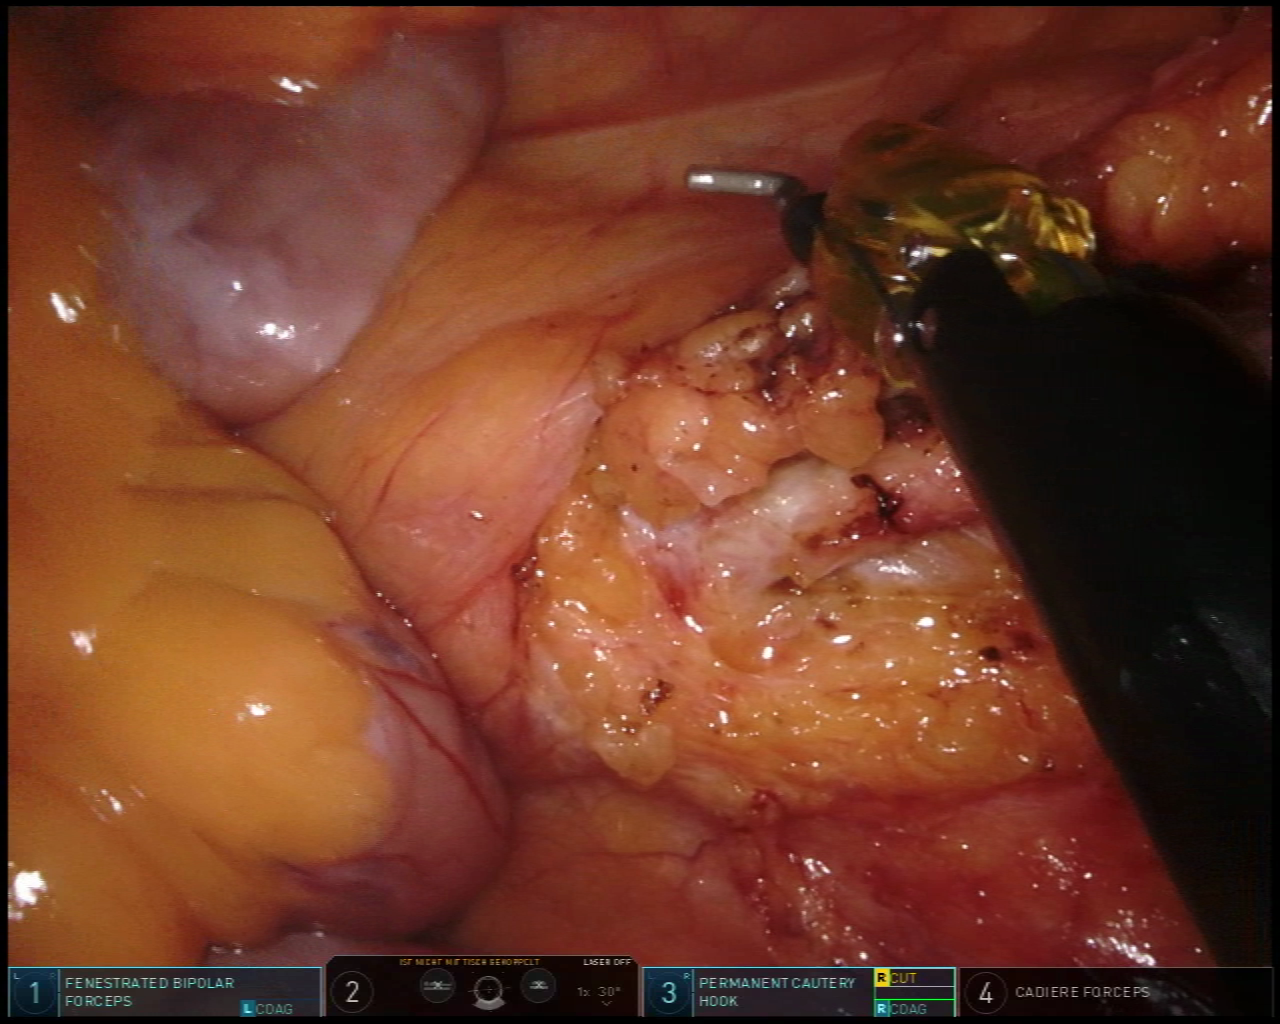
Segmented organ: inferior_mesenteric_artery
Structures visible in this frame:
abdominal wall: no
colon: no
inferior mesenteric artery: yes
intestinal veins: no
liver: no
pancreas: no
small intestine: yes
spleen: no
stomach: no
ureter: no
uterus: no
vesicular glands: no